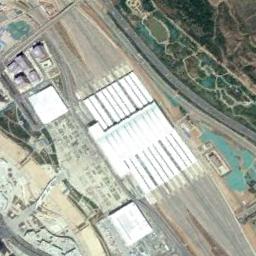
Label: railway_station